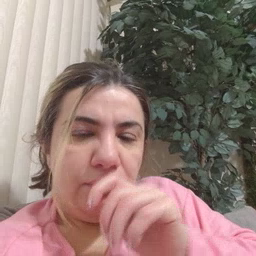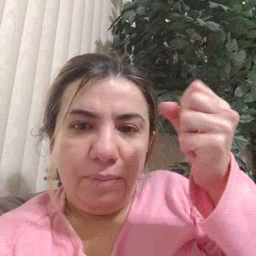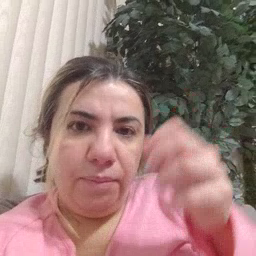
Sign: milk